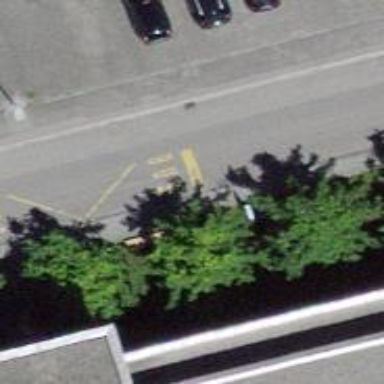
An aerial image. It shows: Public transport stop position.